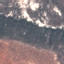
Land use / land cover class: HerbaceousVegetation